Question: I think I understand <URL>, but every time I look for examples for what is weak typing I end up finding examples of programming languages that simply coerce/convert types automatically.
For instance, in this article named <URL> says that Python is strongly typed because you get an exception if you try to:
'''
1 + "1"
Traceback (most recent call last):
File "", line 1, in ?
TypeError: unsupported operand type(s) for +: 'int' and 'str'
'''
However, such thing is possible in Java and in C#, and we do not consider them weakly typed just for that.
'''
int a = 10;
String b = "b";
String result = a + b;
System.out.println(result);
'''
'''
int a = 10;
string b = "b";
string c = a + b;
Console.WriteLine(c);
'''
In this another article named <URL> the author says that Perl is weakly typed simply because I can concatenate a string to a number and viceversa without any explicit conversion.
'''
$a=10;
$b="a";
$c=$a.$b;
print $c; #10a
'''
So the same example makes Perl weakly typed, but not Java and C#?.
Gee, this is confusing
The authors seem to imply that a language that prevents the application of certain operations on values of different types is strongly typed and the contrary means weakly typed.
Therefore, at some point I have felt prompted to believe that if a language provides a lot of automatic conversions or coercion between types (as perl) may end up being considered weakly typed, whereas other languages that provide only a few conversions may end up being considered strongly typed.
I am inclined to believe, though, that I must be wrong in this interepretation, I just do not know why or how to explain it.
So, my questions are:
- - -
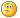
Answer: UPDATE: <URL> Thanks for the great question!
---
> What does it really mean for a language to be "weakly typed"?
It means "this language uses a type system that I find distasteful". A "strongly typed" language by contrast is a language with a type system that I find pleasant.
The terms are essentially meaningless and you should avoid them. <URL> lists for "strongly typed", several of which are contradictory. This indicates that the odds of confusion being created are high in any conversation involving the term "strongly typed" or "weakly typed".
All that you can really say with any certainty is that a "strongly typed" language under discussion has some additional restriction in the type system, either at runtime or compile time, that a "weakly typed" language under discussion lacks. What that restriction might be cannot be determined without further context.
Instead of using "strongly typed" and "weakly typed", you should describe in detail what kind of type safety you mean. For example, C# is a language and a language and a language, . C# allows all three of those forms of "strong" typing to be violated. The cast operator violates static typing; it says to the compiler "I know more about the runtime type of this expression than you do". If the developer is wrong, then the runtime will throw an exception in order to protect type safety. If the developer wishes to break type safety or memory safety, they can do so by turning off the type safety system by making an "unsafe" block. In an unsafe block you can use pointer magic to treat an int as a float (violating type safety) or to write to memory you do not own. (Violating memory safety.)
C# imposes type restrictions that are checked at both compile-time and at runtime, thereby making it a "strongly typed" language compared to languages that do less compile-time checking or less runtime checking. C# also allows you to in special circumstances do an end-run around those restrictions, making it a "weakly typed" language compared with languages which do not allow you to do such an end-run.
Which is it really? It is impossible to say; it depends on the point of view of the speaker and their attitude towards the various language features.